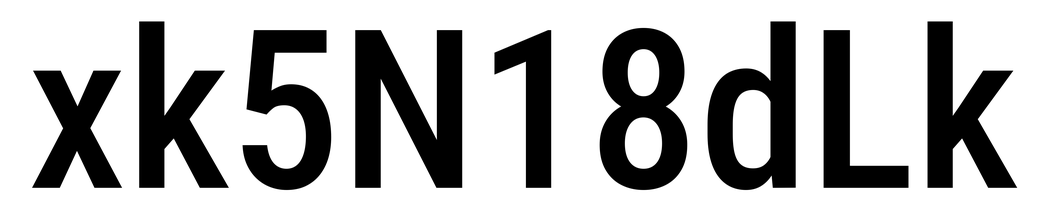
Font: Roboto_Condensed_Medium